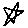
Label: star